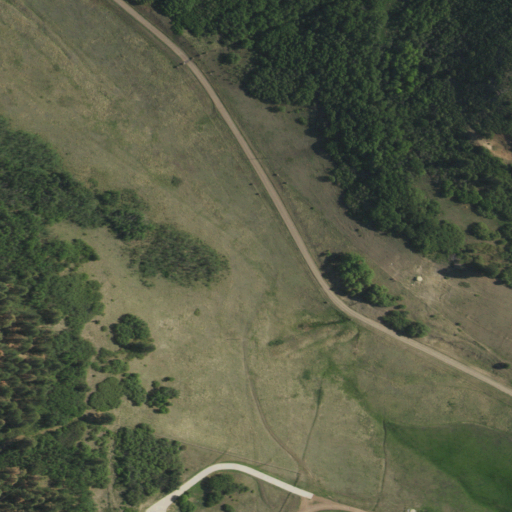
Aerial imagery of gap in New Mexico named Trinchera Pass containing shrub, evergreen forest, and deciduous forest